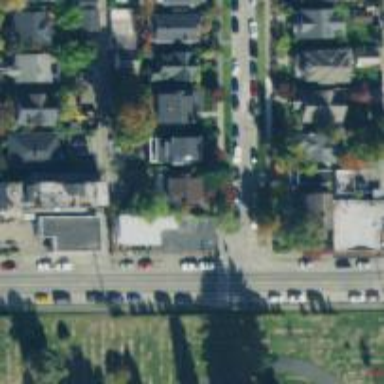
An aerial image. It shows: Residential road with separate sidewalk.